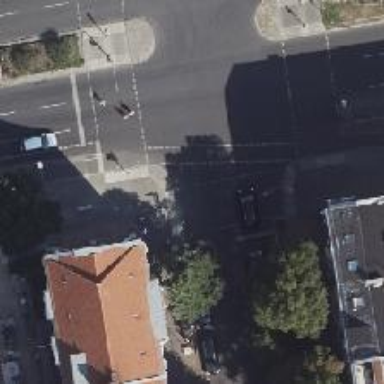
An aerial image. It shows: Asphalt footway with crossing equipped with traffic signals.